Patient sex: F
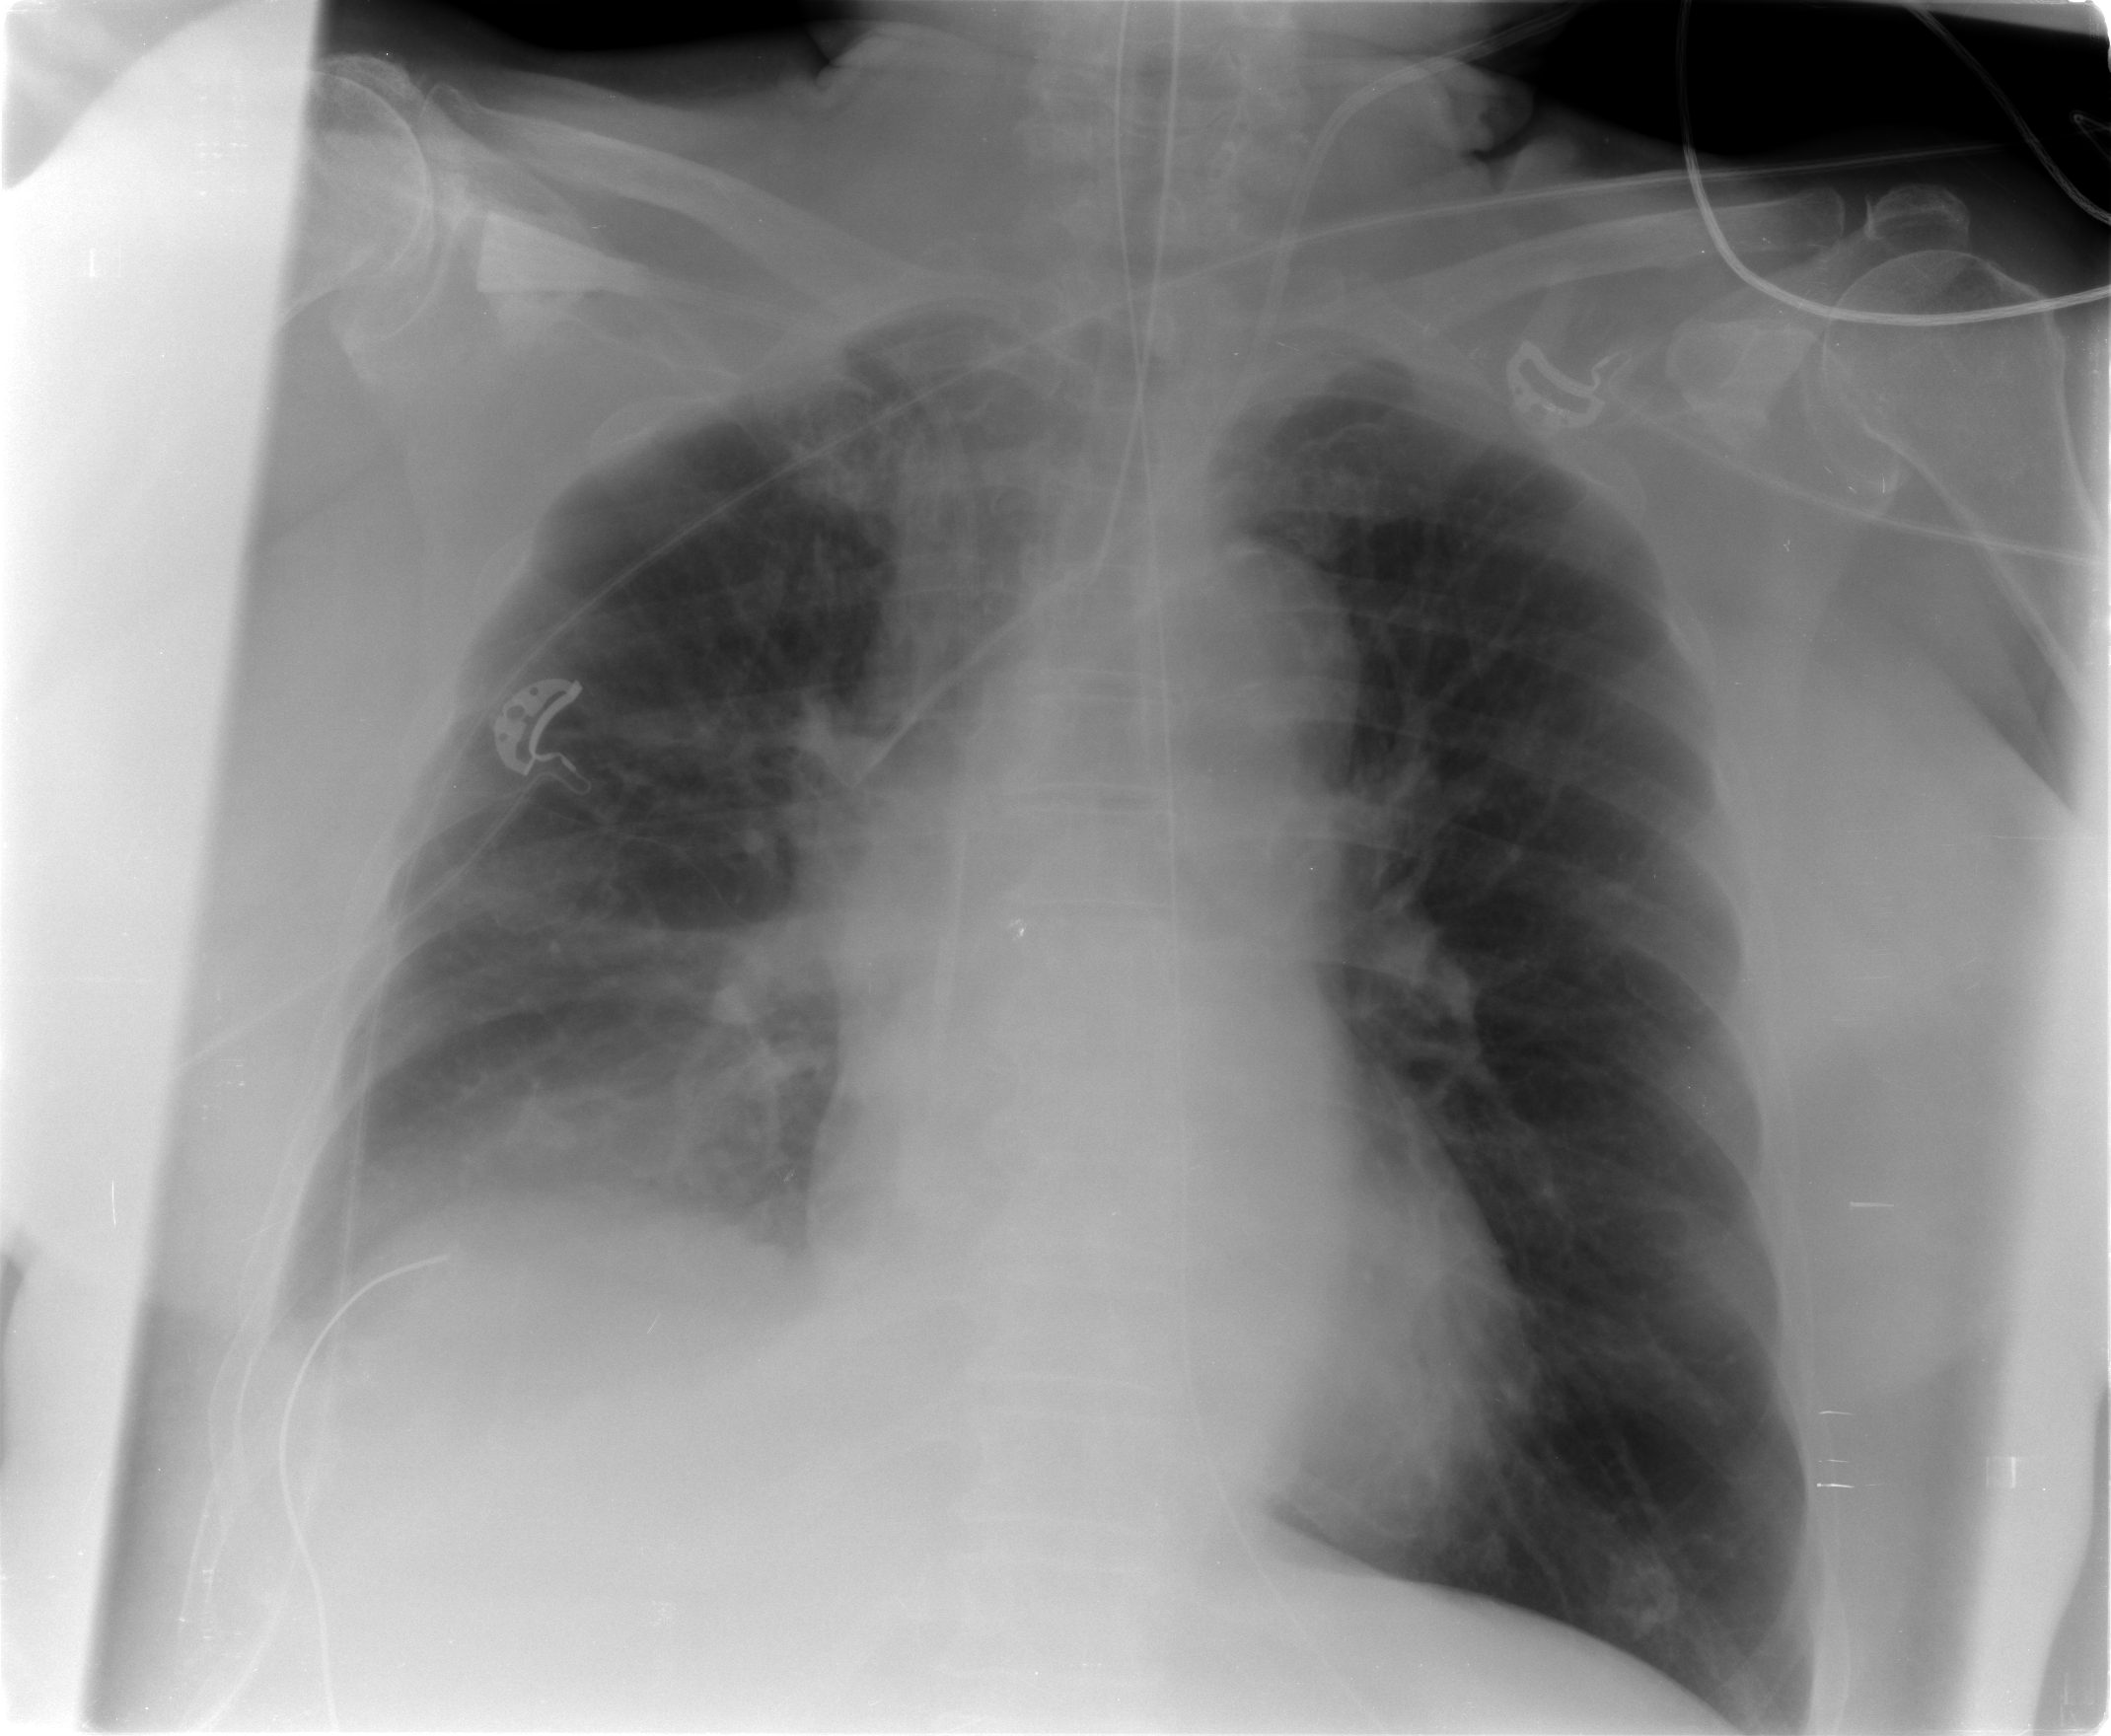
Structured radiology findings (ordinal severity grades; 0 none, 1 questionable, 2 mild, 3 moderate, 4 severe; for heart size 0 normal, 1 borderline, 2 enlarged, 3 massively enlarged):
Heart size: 0
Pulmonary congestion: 1
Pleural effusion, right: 2
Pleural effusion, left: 0
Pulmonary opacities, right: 0
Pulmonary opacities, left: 0
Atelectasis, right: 2
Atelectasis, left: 2